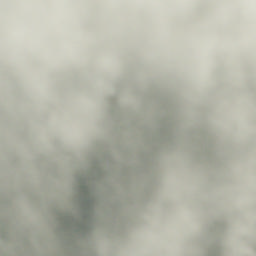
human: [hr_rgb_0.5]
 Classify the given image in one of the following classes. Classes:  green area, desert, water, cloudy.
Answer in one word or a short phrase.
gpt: cloudy